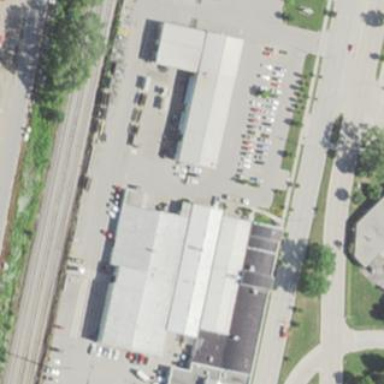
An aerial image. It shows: Commercial building.